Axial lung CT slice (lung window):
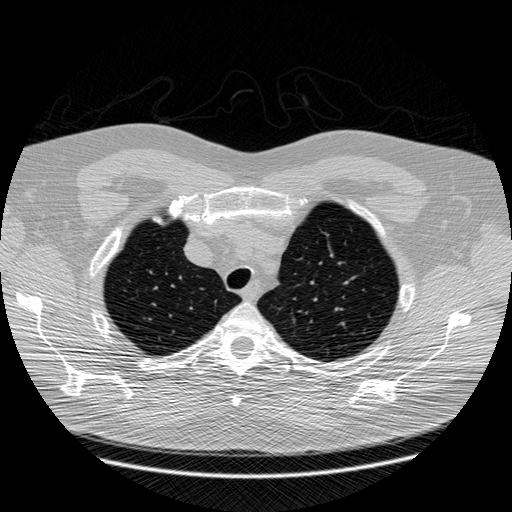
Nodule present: no